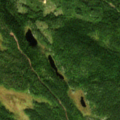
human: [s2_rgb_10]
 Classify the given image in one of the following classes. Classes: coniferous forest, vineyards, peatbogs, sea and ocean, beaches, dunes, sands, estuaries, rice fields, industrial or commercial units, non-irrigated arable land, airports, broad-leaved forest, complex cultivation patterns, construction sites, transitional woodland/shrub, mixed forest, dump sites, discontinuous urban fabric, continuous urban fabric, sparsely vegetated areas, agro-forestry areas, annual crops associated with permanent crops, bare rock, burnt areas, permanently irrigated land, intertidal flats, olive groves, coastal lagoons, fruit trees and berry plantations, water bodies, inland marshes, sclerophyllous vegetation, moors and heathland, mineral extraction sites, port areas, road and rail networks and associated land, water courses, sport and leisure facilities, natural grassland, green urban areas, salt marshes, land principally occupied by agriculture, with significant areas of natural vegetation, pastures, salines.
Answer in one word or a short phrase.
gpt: coniferous forest, mixed forest